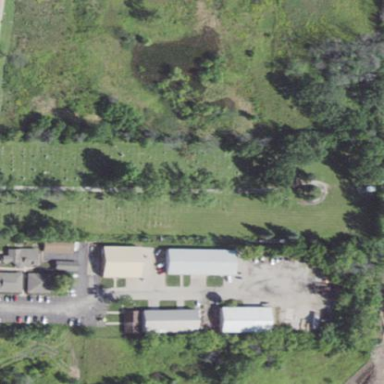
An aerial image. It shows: Cemetery.